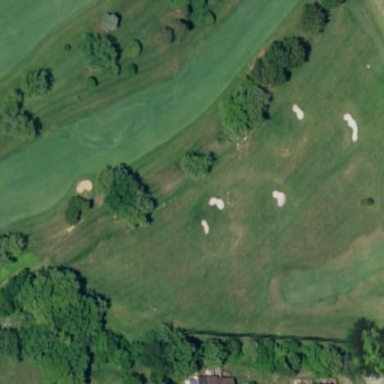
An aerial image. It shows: Grassy area used as driving range for golf.